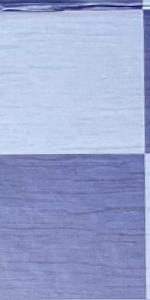
Label: Empty